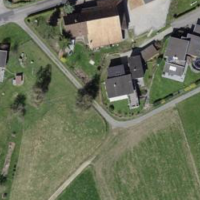
EUNIS habitat code: 55
Species observed at this site:
Lapsana communis